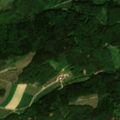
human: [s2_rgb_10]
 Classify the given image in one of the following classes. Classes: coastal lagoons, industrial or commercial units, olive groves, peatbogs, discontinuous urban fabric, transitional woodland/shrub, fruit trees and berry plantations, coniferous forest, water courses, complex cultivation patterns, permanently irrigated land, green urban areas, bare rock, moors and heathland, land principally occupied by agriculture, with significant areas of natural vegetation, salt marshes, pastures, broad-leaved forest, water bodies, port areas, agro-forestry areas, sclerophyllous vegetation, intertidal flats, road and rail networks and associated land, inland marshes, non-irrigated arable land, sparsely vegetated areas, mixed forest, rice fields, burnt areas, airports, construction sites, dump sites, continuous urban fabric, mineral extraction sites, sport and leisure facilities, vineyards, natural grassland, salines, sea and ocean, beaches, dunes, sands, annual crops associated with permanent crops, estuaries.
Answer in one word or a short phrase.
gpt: complex cultivation patterns, broad-leaved forest, mixed forest